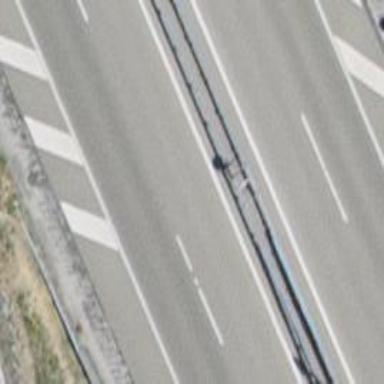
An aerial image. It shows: Asphalt motorway.